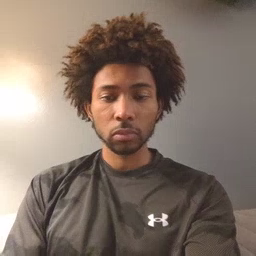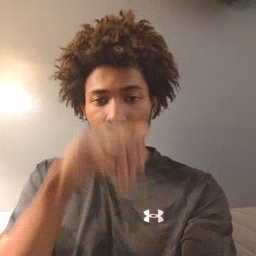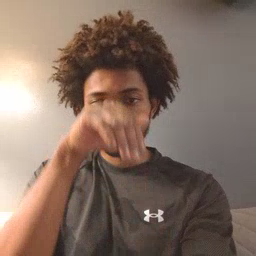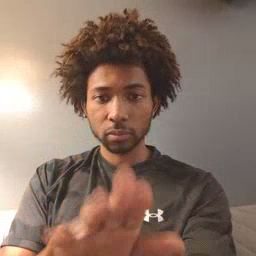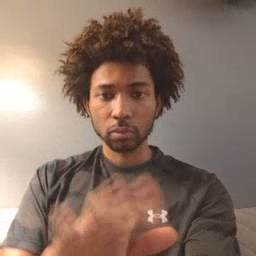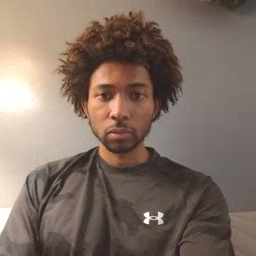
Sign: elephant